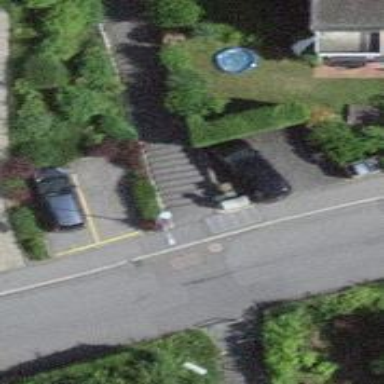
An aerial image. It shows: Footway along the road.